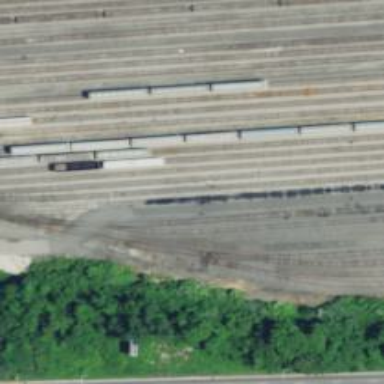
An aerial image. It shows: Railway yard.